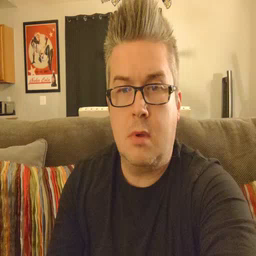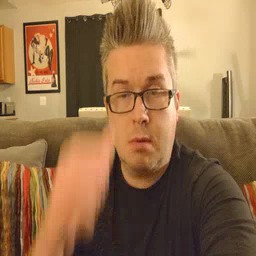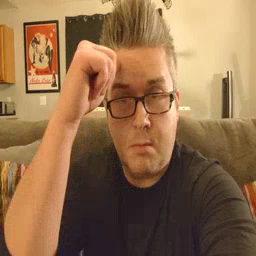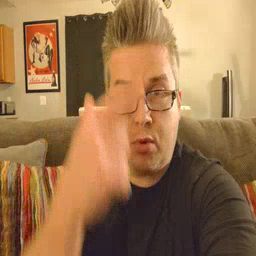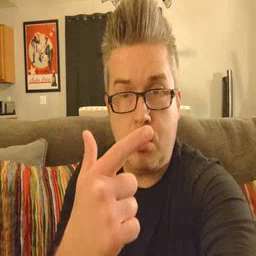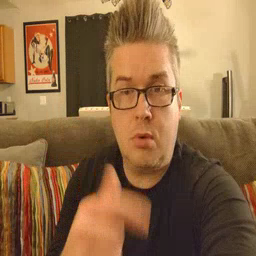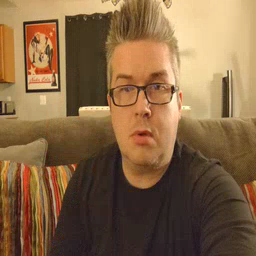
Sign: brother